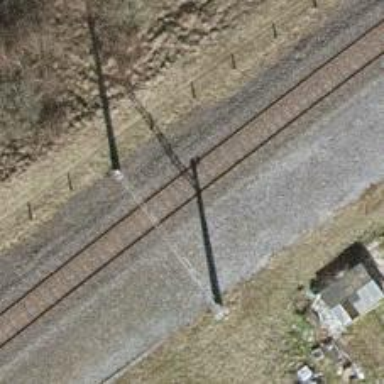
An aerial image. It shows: Single railway track with electrified contact line.